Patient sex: F
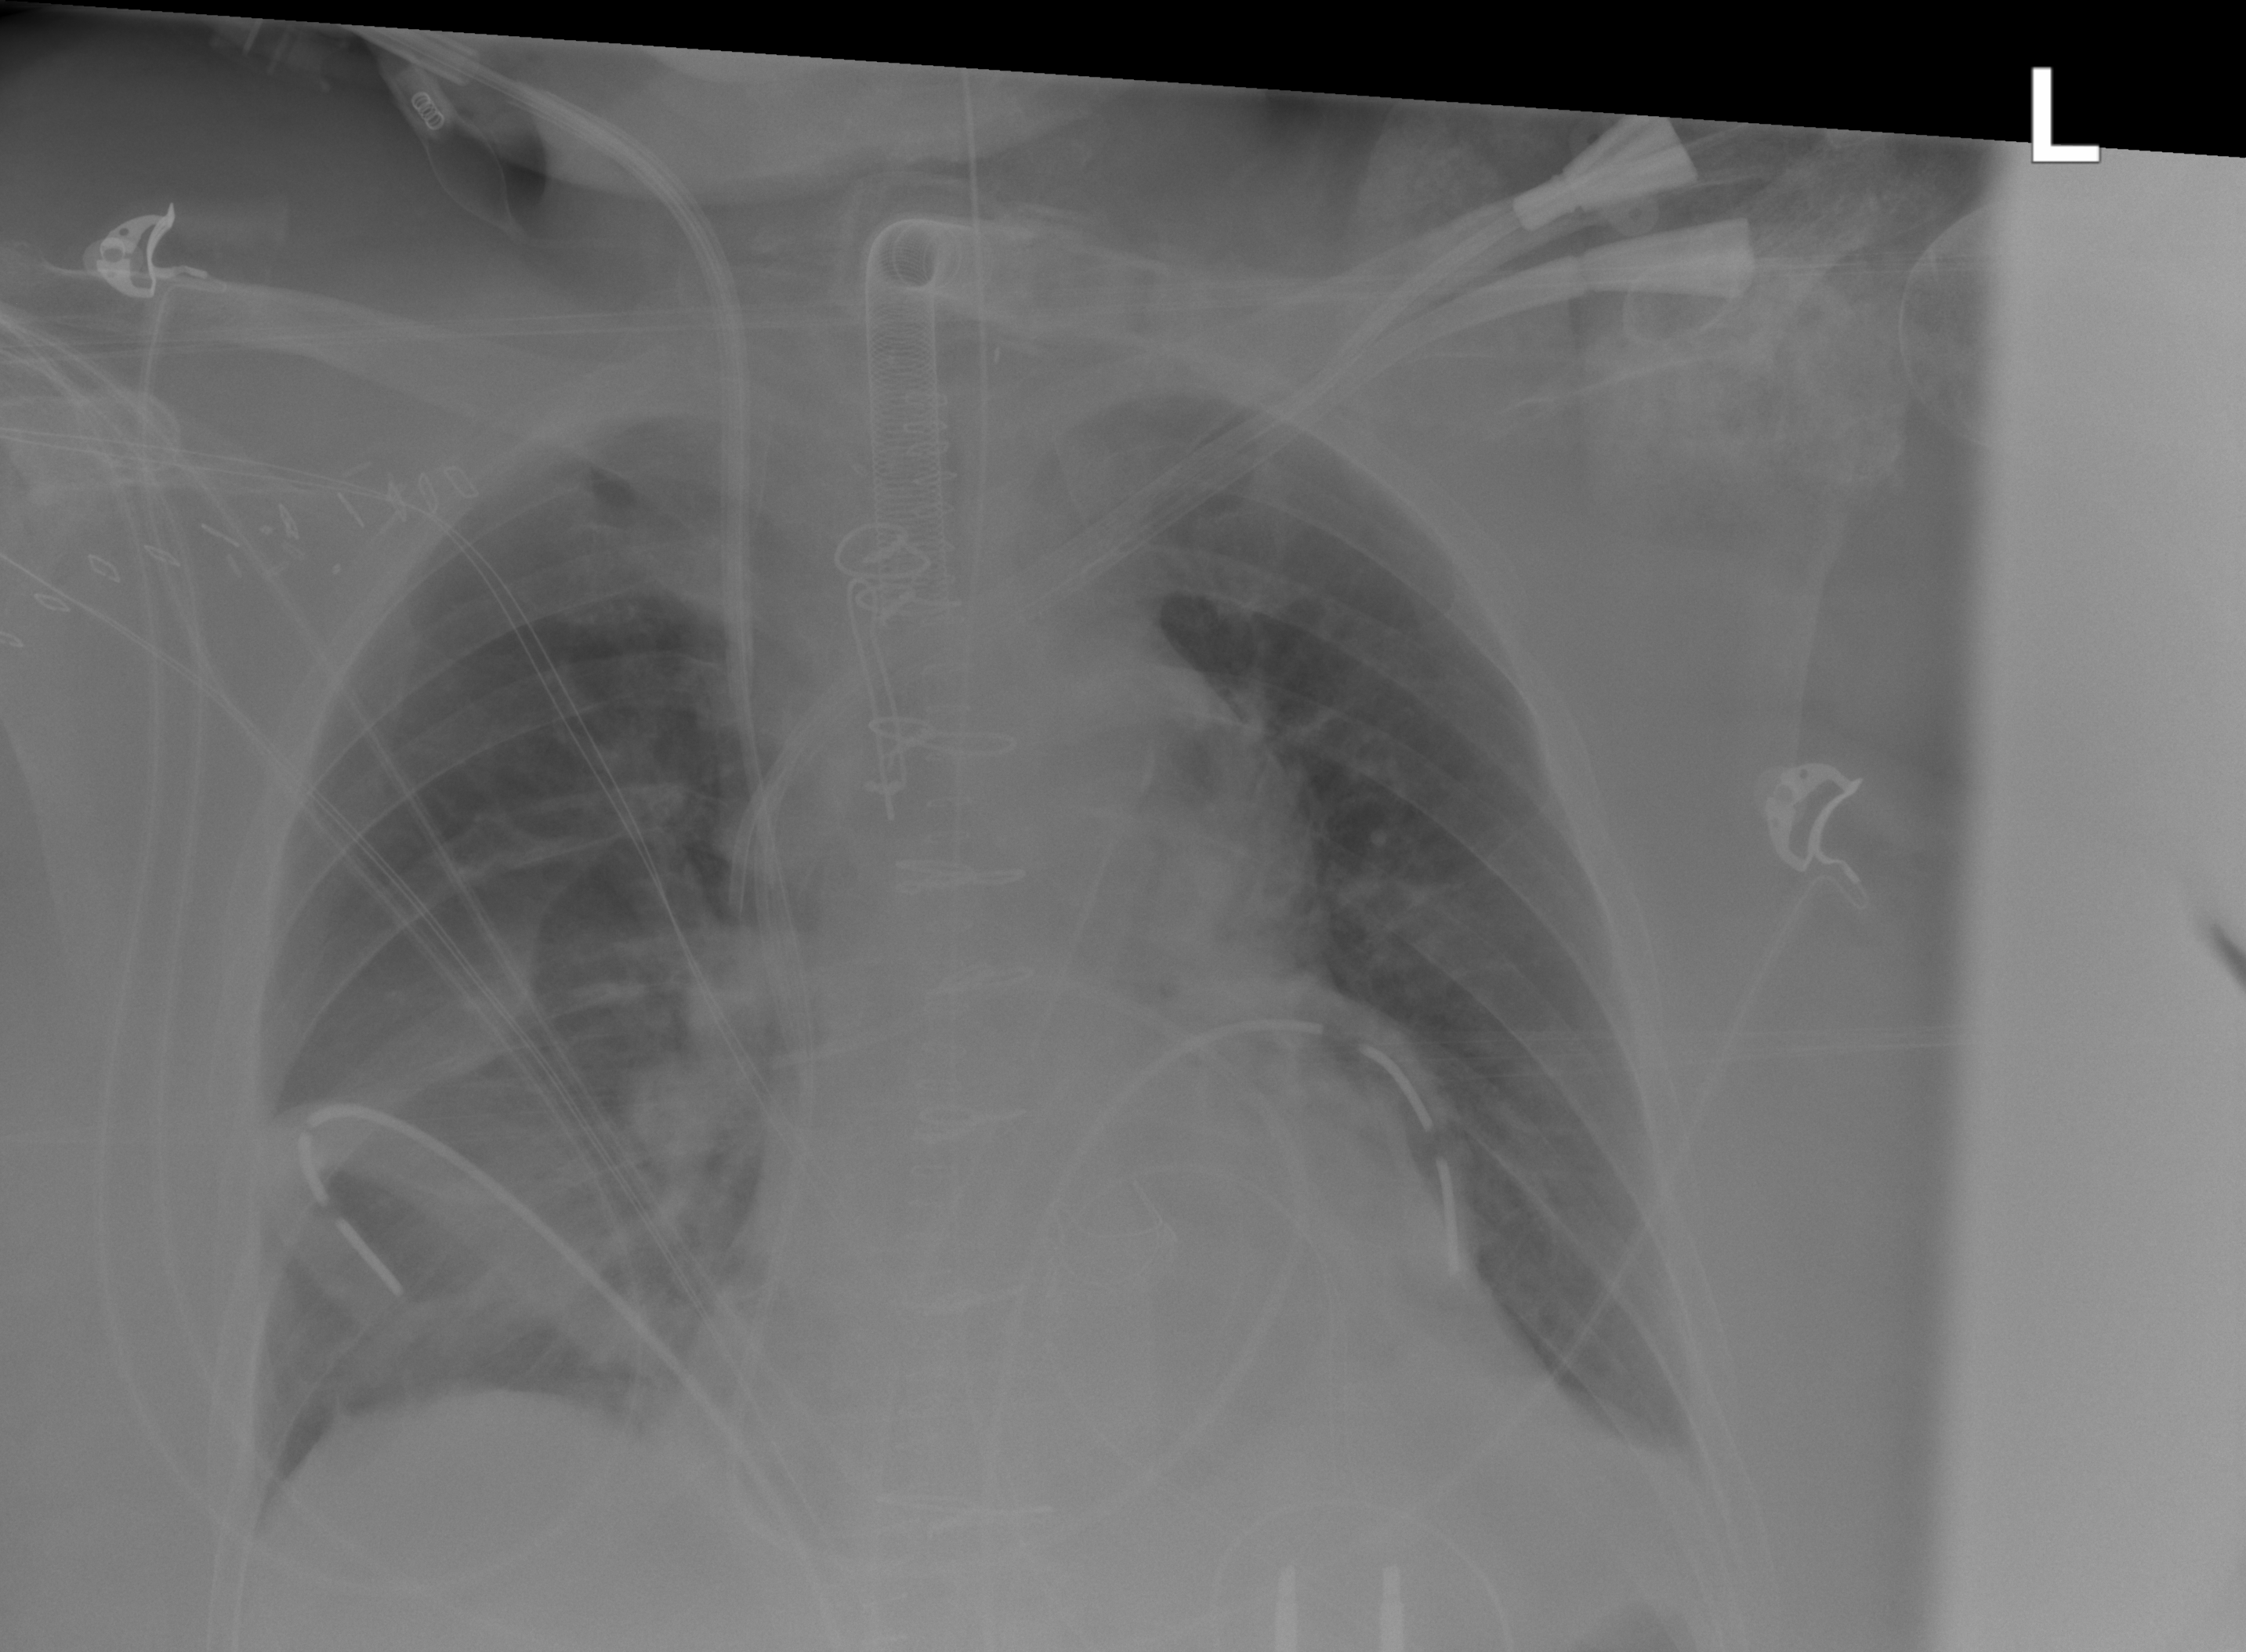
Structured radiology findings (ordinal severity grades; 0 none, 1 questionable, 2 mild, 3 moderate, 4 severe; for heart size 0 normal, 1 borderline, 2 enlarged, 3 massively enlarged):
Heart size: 2
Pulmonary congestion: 0
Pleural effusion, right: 0
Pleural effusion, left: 2
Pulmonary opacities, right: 2
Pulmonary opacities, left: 0
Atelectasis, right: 2
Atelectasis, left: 2